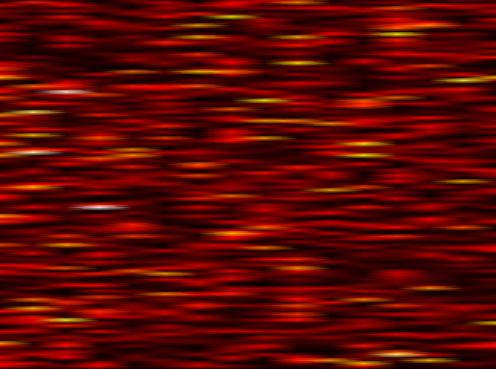
Label: WOLA